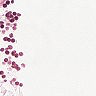
Metastatic tissue present: no